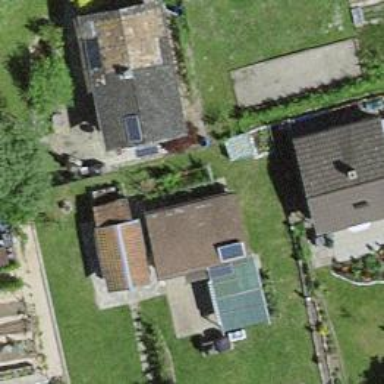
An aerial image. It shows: Bungalow.